Question: So I have this JSP search function as you can see below:
'''
<%
String value=request.getParameter("search");
Class.forName("com.mysql.jdbc.Driver").newInstance();
Connection conn = DriverManager.getConnection("jdbc:mysql://instance****.db.xeround.com:*****/mydb", "*****", "*******");
Statement st=conn.createStatement();
ResultSet rs = st.executeQuery("SELECT menu.name, menu.info, menu.price, restaurants.name from menu,"
+ " restaurants where restaurants_restaurantID=RestaurantID AND (menu.name like '%"
+ value
+ "%' "
+ "or menu.info like '%"
+ value
+ "%' or menu.category like '%"
+ value
+ "%' "
+ "or menu.kitchen like '%"
+ value
+ "%' or quick_choose like '%" + value + "%')");
while (rs.next()){
%>
<tr><td>Name:</td><td><input type="text" value="<%=rs.getString("name")%>" > </td></tr>
<tr><td>Info:</td><td><input type="text" value="<%=rs.getString("info")%>" > </td></tr>
<tr><td>Price:</td><td><input type="text" value="<%=rs.getInt("price")%>" > </td></tr>
<%
}
%>
'''
This is working and pulling the info I need from the database, but what I want to do right now is to somehow make the results line up correctly as in that each result line will display only the name/dish description/price for one food. also I want it to work With a top header that looks like this: <URL>
Where the results displays under the header Restaurant, Dish, Type, Price. So that they displays correctly under those titles.
And then divide each line with a line. Such as in facebook when you go and search something, the results will be shown and divided by a thin line.
Same as the link above and Shown here:

Summary for those who don't wanna read too much: I basically want my search results to be like this site:<URL>, under a header devided into different colums and have a line that separates each search result.
Do any of you know any possible solution for this in HTML? Or can give me any advice on how to preceed? I've tried a few alternatives but I just can't figure it out. Would really appraciate any help or guidance. Thank you so much.
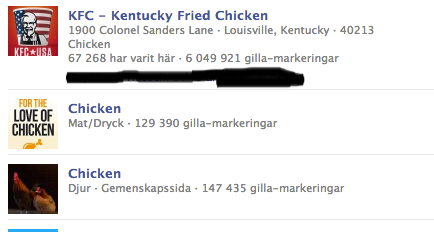
Answer: Necessary to you :
'''
<table>
<tr class="head">
<td>Name:</td>
<td>Info:</td>
<td>Price:</td>
</tr>
<%
while (rs.next()){
%>
<tr class="content">
<td class="name"><%=rs.getString("name")%></td>
<td class="info"><%=rs.getString("info")%></td>
<td class="price"><%=rs.getInt("price")%></td>
</tr>
<%
}
%>
</table>
'''
and approximate :
'''
table {
border-collapse: collapse;
}
.head td {
text-align: center;
}
.content td {
padding: 5px 10px;
vertical-align: top;
text-align: left;
border-bottom: 1px solid #C0C0C0;
border-bottom-style: dotted;
}
.info {
background-color: #F1F4F6;
}
'''
But first, scriptlets is very poor practice. Secondly, getting of database connection in JSP is shot in the head.
Your JSP page should be responsible only for view. Replace your code into separate Java classes. Otherwise, when your code will bloat your project will be unreadable and bad maintainable.
Using <URL> you can get easily the same view:
'''
<c:forEach var="item" items="${requestScope.items}">
<div id="item_title" class="item_title">
<a href="${pageContext.request.contextPath}${item.url}">
<c:out value="${item.title}" />
</a>
</div>
<div id="item_content" class="item_content">
<c:out value"${item.content}" />
</div>
<c:forEach>
'''
or
'''
<div id="item_title" class="item_title">
<form name="openItem" action="handlerurl" method="post">
<input type="hidden" name="itemId" value="${item.id}" />
<c:out value="${item.title}" />
<input type="submit" value="read more" />
</form>
</div>
'''